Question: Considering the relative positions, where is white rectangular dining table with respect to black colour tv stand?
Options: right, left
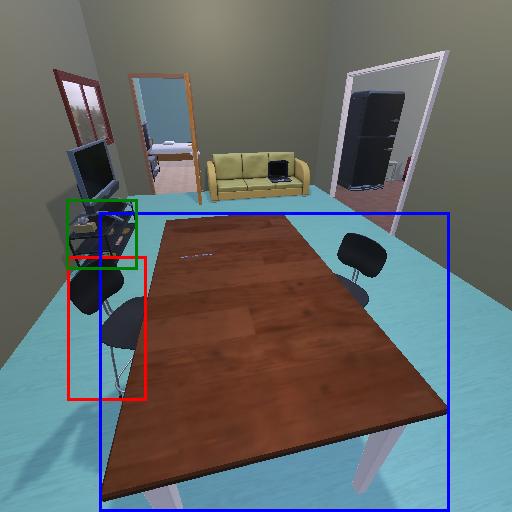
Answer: right